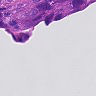
Metastatic tissue present: yes